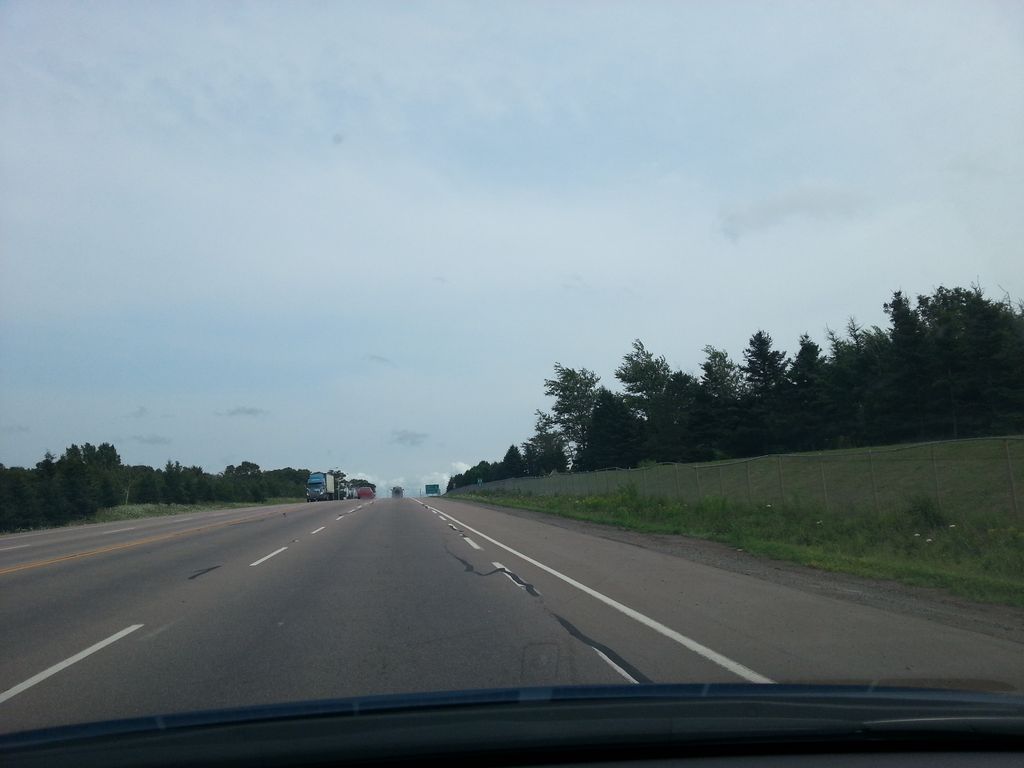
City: charlottetown